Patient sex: F
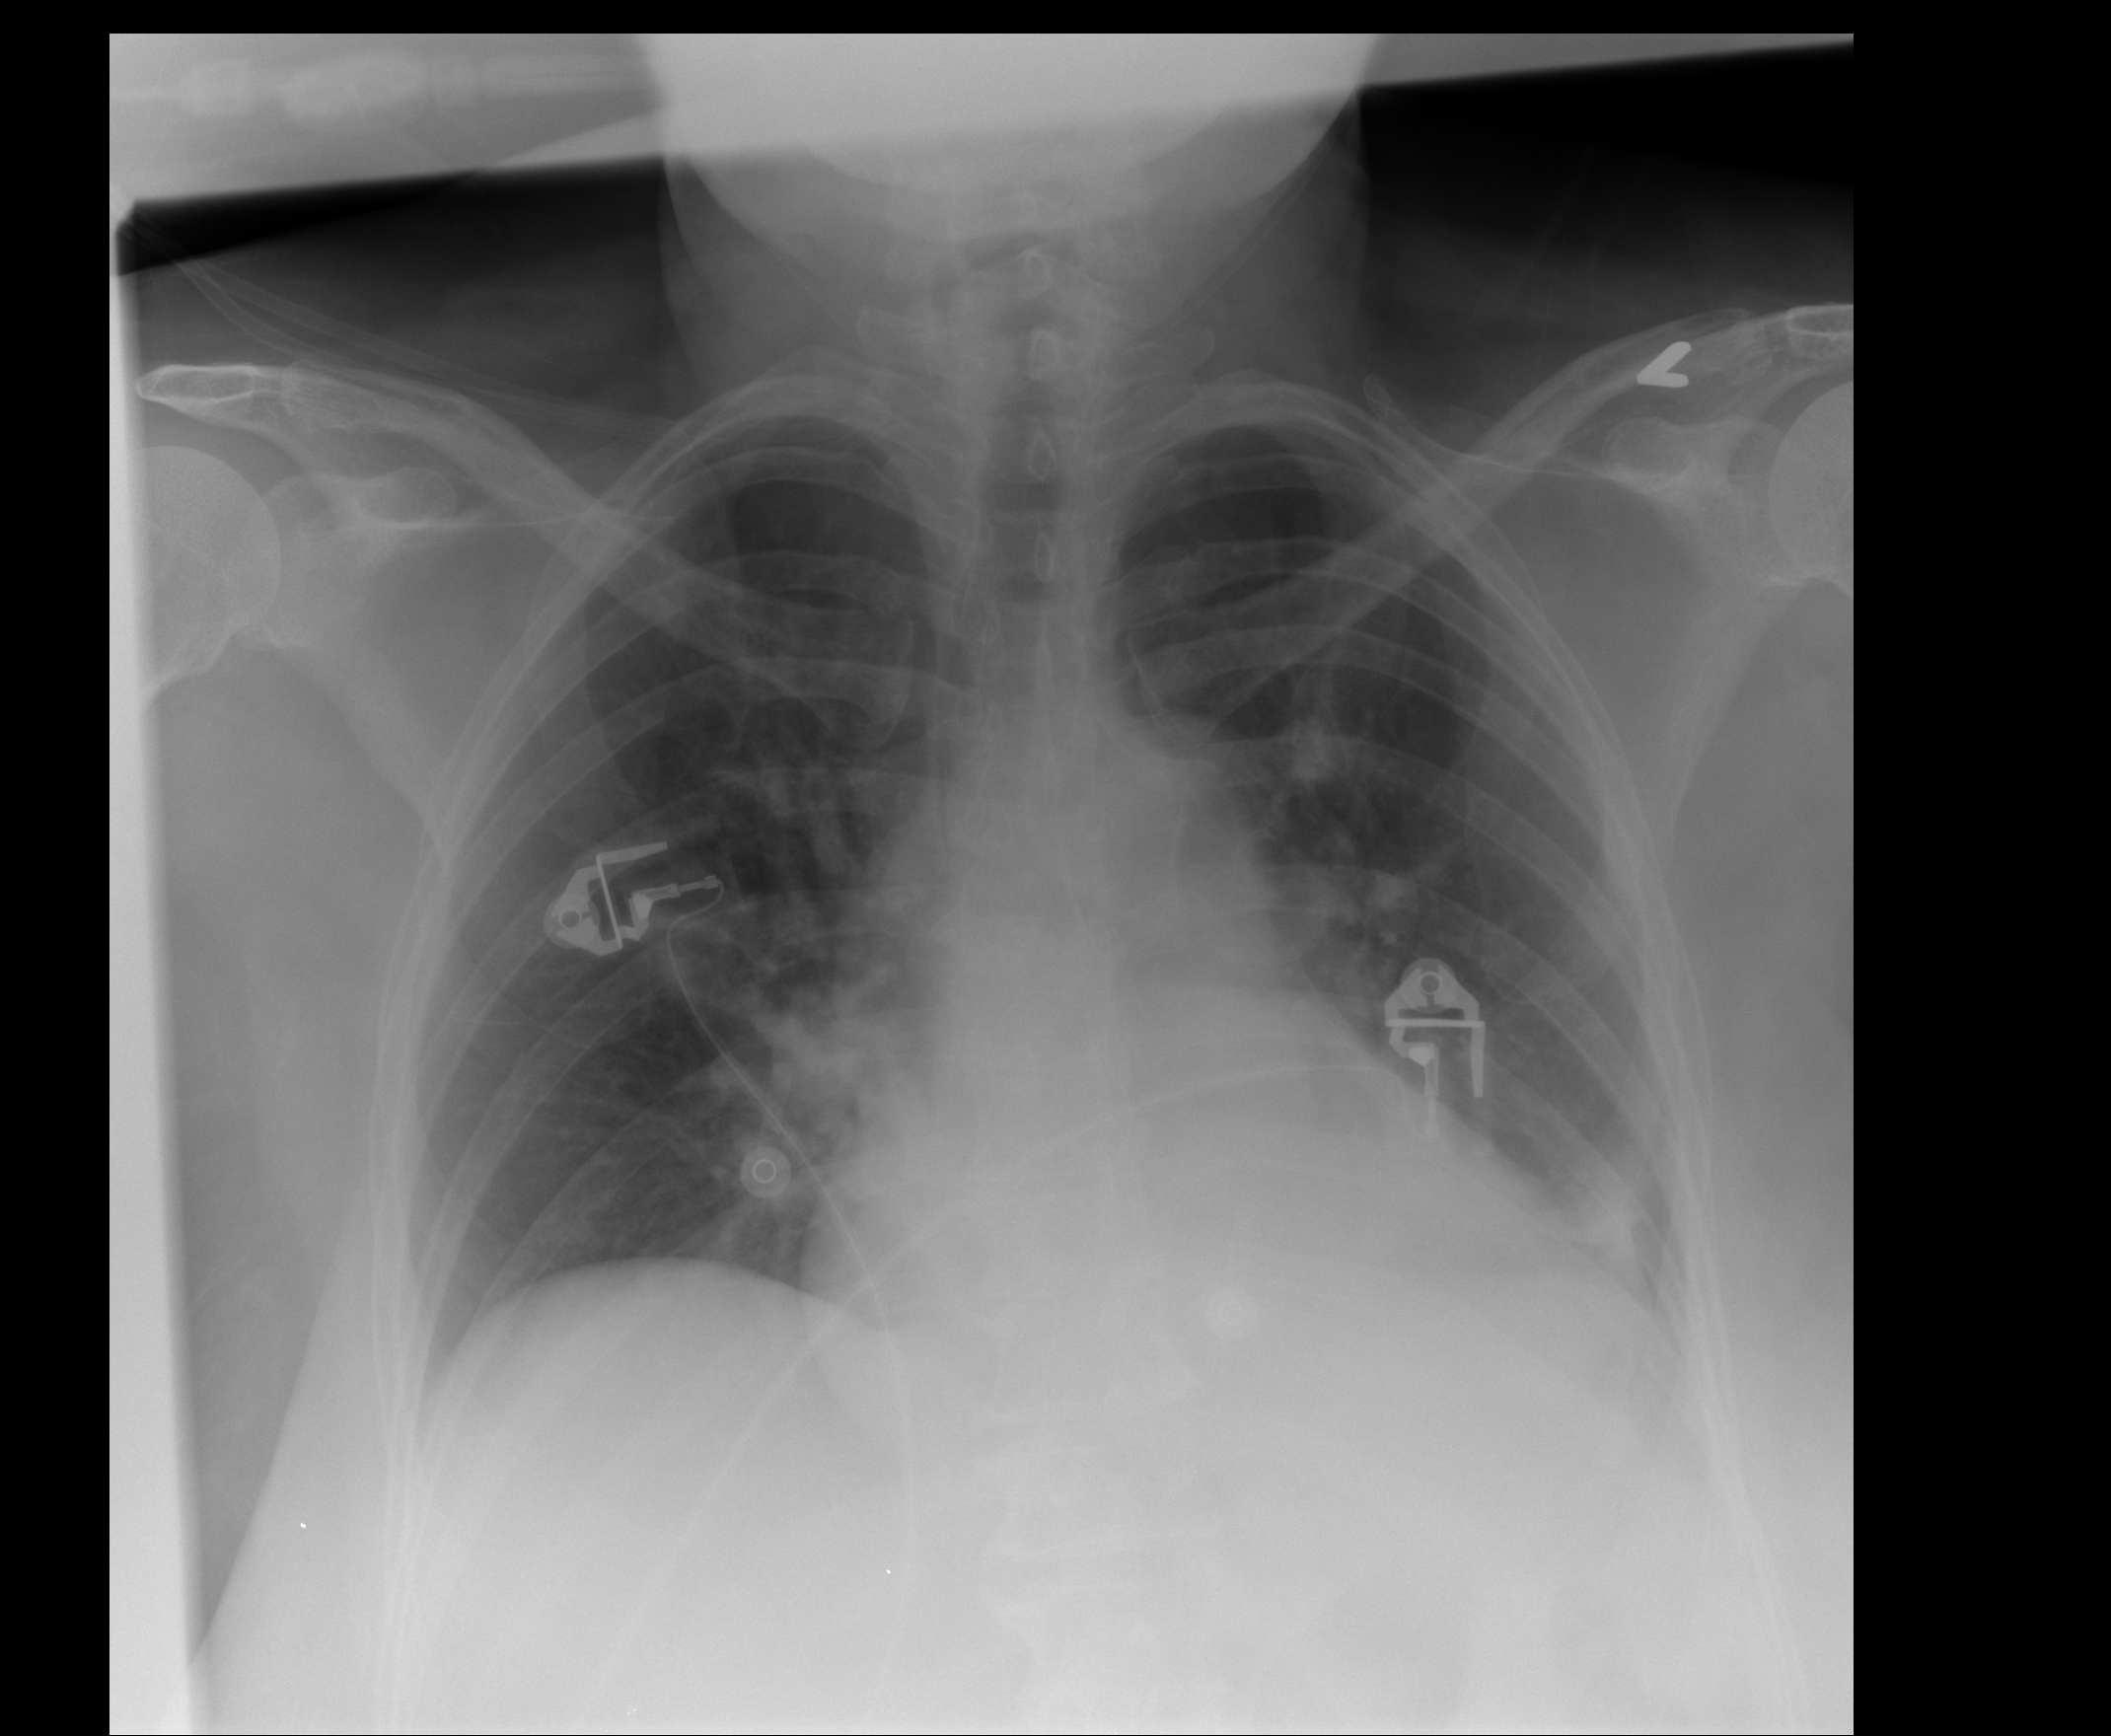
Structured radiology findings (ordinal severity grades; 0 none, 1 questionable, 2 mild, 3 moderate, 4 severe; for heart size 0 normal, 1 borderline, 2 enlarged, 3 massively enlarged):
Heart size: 2
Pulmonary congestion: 2
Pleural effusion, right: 0
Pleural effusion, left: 0
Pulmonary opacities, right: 0
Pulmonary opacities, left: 0
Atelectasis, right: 0
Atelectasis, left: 2